Question: I am trying to query data from my pivot table and display it on my view
My View
'''
@foreach ($catalog_downloads as $catalog_download)
<td>
<?php $frequencies = $catalog_download->export_frequencies()->get(); ?>
{{{ $frequencies }}}
</td>
@endforeach
'''
When I do '{{{ $frequencies }}}' I got this :
'''
[{"id":1,"name":"Semi Annual","created_at":"2015-01-14 15:44:59","updated_at":"2015-01-14 15:44:59","pivot":{"catalog_download_id":104,"export_frequency_id":1}},{"id":2,"name":"Quaterly","created_at":"2015-01-14 15:45:06","updated_at":"2015-01-14 15:45:06","pivot":{"catalog_download_id":104,"export_frequency_id":2}},{"id":3,"name":"Monthly","created_at":"2015-01-14 15:45:13","updated_at":"2015-01-14 15:45:13","pivot":{"catalog_download_id":104,"export_frequency_id":3}}]
'''
But I don't want that. I want only the .
So I did this '{{{ $frequencies->name or '' }}}' and now nothing come up at all. :(
### More details
Here is how I define my relation.
'''
public function export_frequencies(){
return $this->belongsToMany('ExportFrequency','export_frequency_catalog_download','catalog_download_id','export_frequency_id');
}
'''

Can someone tell me what did I do wrong ?
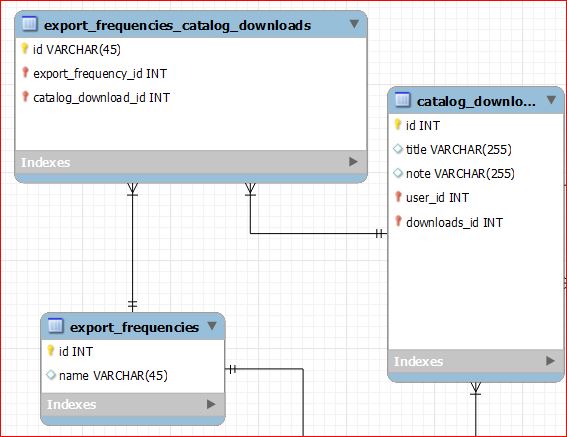
Answer: By default, Laravel only selects the two foreign key from the pivot table. To change that add 'withPivot' to your relationship definition:
'''
public function export_frequencies(){
return $this->belongsToMany('Frequency')->withPivot('name');
});
'''
Then you can access it through the 'pivot' object:
'''
@foreach($frequencies as $frequency)
{{ $frequency->pivot->name }}
@endforeach
'''
## Edit
I guess I've been confused by your question title. If you just want to display data from 'ExportFrequency' you don't need 'withPivot' and you can simply do this:
'''
@foreach($frequencies as $frequency)
{{ $frequency->name }}
@endforeach
'''